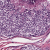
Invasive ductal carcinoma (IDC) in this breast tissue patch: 0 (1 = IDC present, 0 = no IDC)